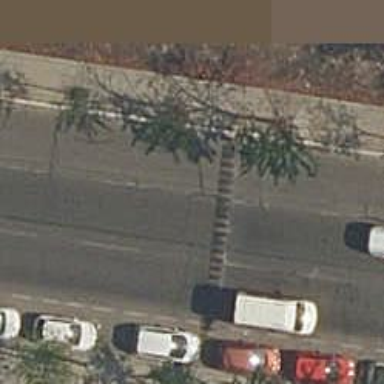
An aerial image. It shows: Bump for traffic calming.